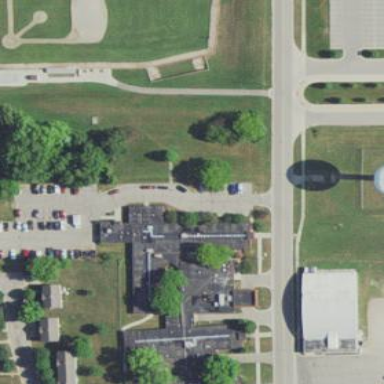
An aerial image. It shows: Nursing home building.